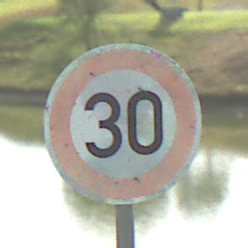
Verkehrszeichen: Geschwindigkeit30
Umgebung: Outdoor, Nature
Tageszeit: MorningAfternoon
Wetter: PartlyCloudy
Licht: Natural
Jahreszeit: NotSpecified
Kontrast: HighContrast